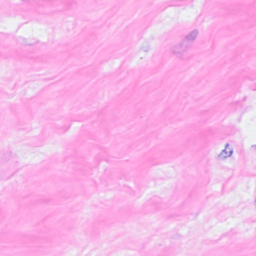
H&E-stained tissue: Breast